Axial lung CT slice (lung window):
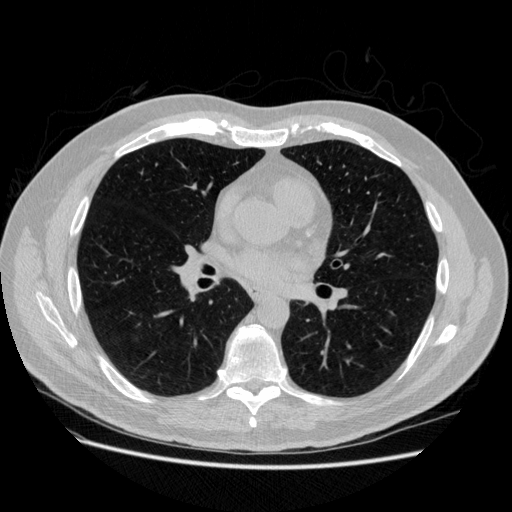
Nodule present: no